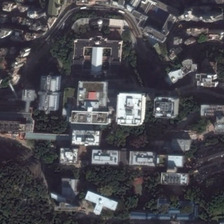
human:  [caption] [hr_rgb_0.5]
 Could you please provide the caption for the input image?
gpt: the central building is more orderly but the other building is cluttered .

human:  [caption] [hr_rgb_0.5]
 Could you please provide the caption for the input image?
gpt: many buildings and green trees are in a school .

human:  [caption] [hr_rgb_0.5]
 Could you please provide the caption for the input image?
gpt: a lot of dark green trees and buildings .

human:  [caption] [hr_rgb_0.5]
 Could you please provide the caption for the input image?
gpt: many buildings and green trees are in a school .

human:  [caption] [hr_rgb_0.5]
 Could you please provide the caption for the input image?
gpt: a lot of dark green trees and buildings .